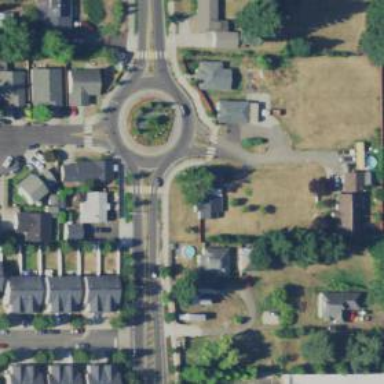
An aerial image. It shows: Asphalt footway with marked crossing. There is also path crossing at this location.